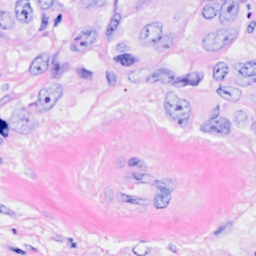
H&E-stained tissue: Breast